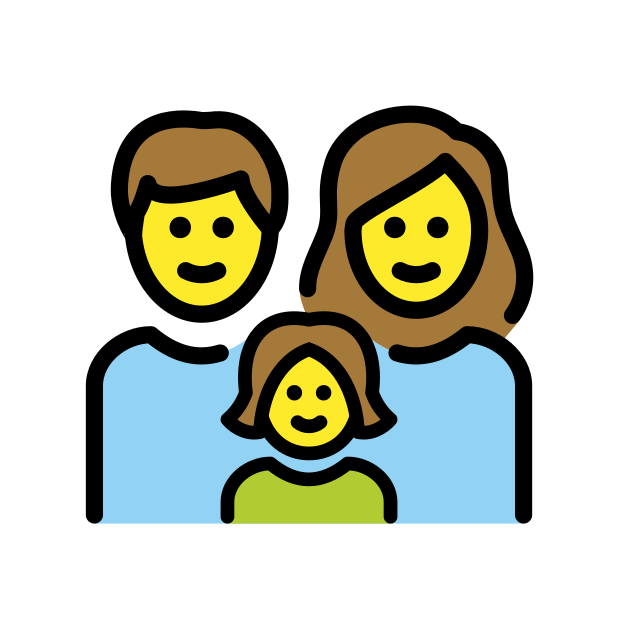
family: man, woman, girl